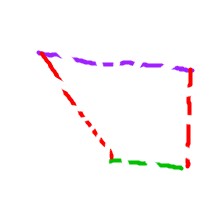
Shape: trapezoid